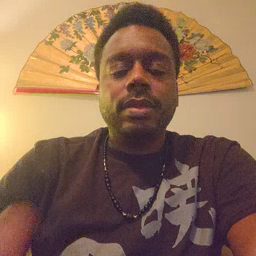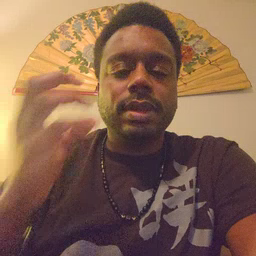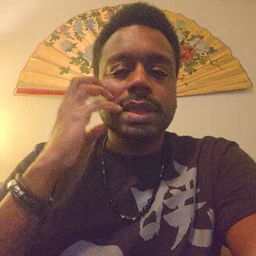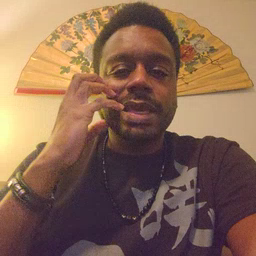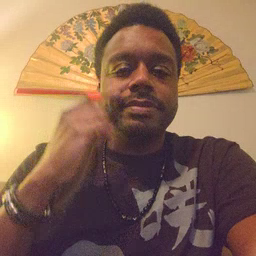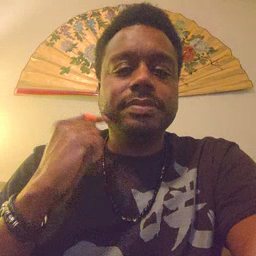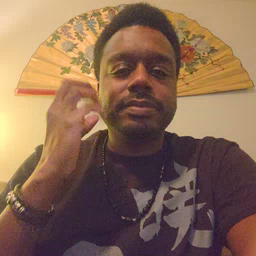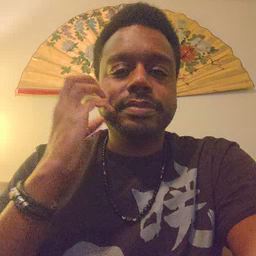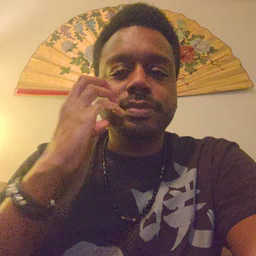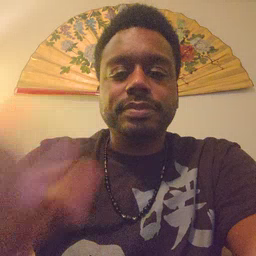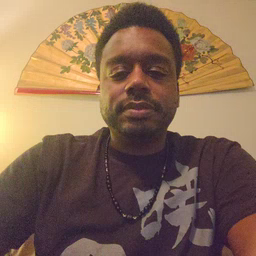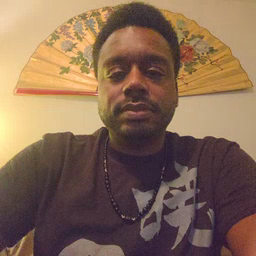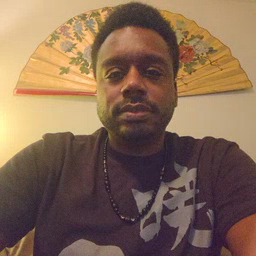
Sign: cheek